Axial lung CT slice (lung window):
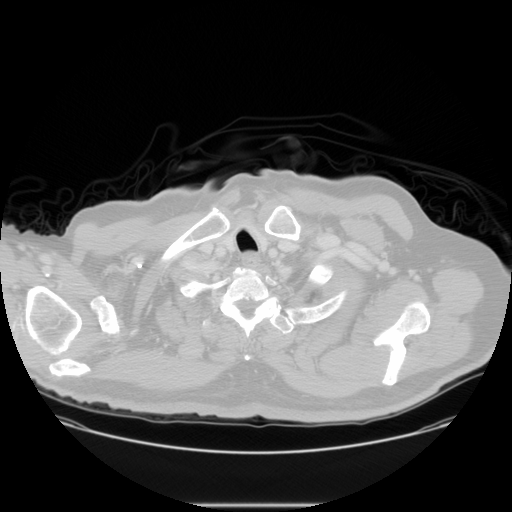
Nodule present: no